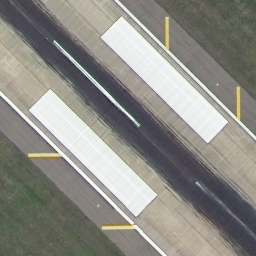
Label: runway